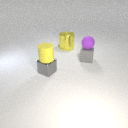
small gray rubber cube to the right of large yellow metal cylinder